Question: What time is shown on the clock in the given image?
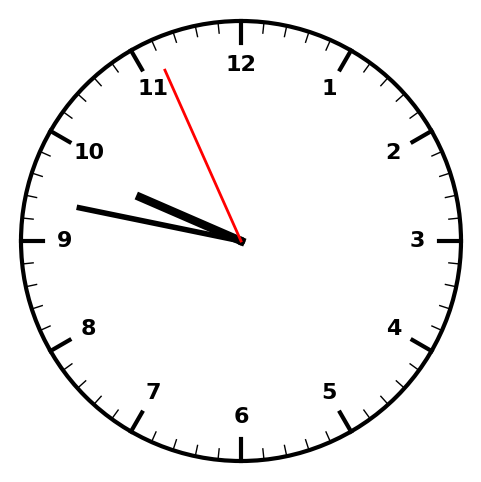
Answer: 09:46:56